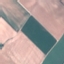
Land use / land cover: AnnualCrop